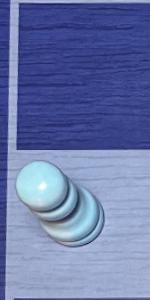
Label: Pawn_White